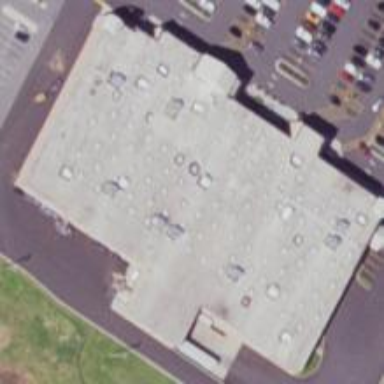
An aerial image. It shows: Supermarket building.